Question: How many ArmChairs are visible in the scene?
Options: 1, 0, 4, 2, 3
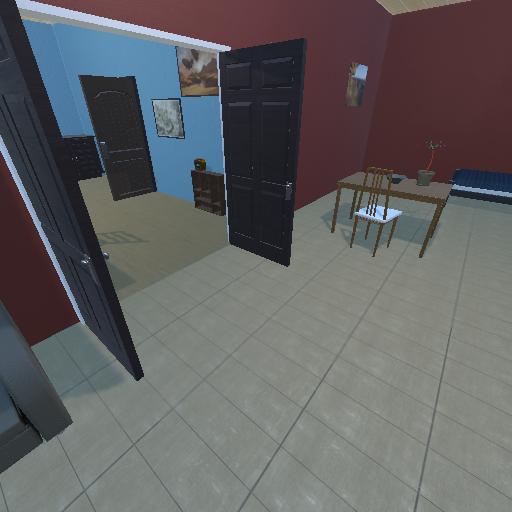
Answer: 1